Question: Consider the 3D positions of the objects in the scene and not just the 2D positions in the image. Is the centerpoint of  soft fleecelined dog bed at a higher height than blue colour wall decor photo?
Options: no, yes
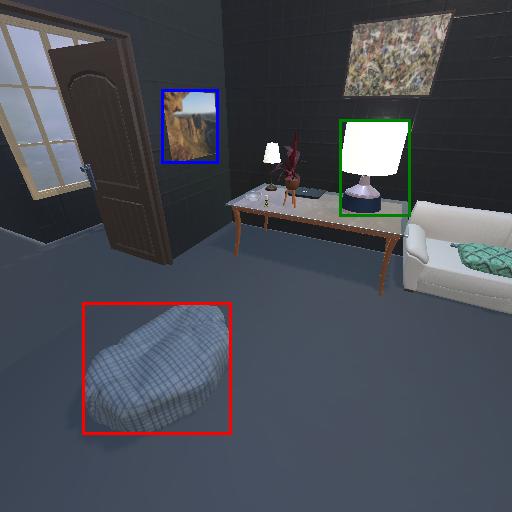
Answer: no